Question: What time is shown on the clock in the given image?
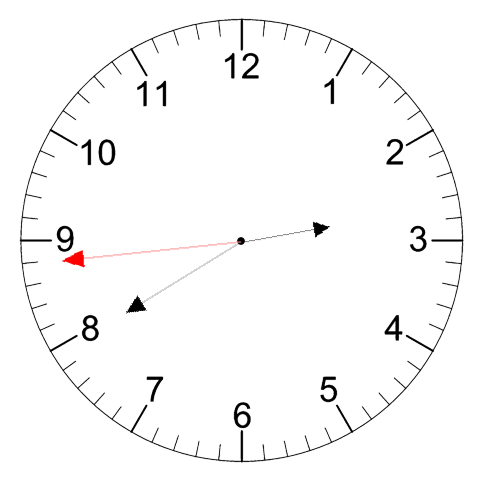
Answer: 02:39:44